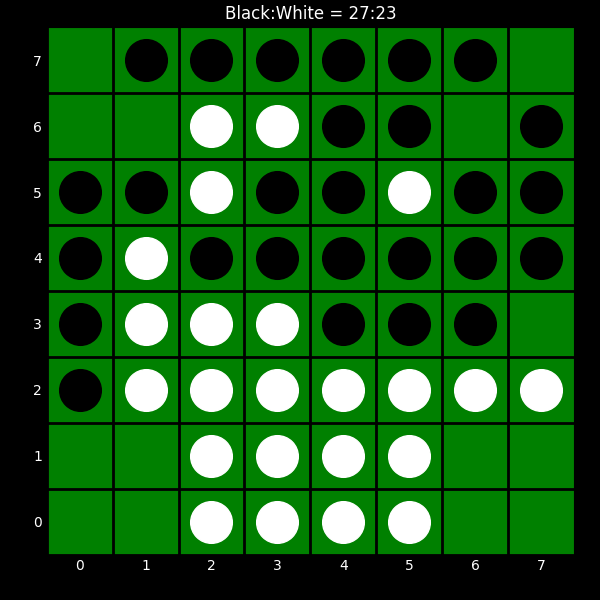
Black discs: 27
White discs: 23